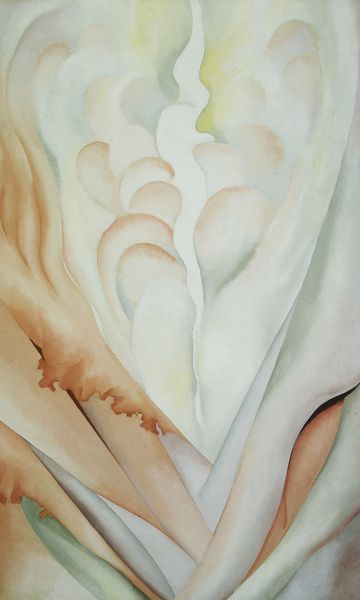
Titel: Flower Abstraction
Künstler: Georgia O'Keeffe
Standort: New York
Institution: The Whitney Museum
Schlagwörter: weiß, gelb, grün, ocker, blume, braun, hell, licht, orange, pastell, blüte, falten, blatt, pflanze, rosa, abstrakt, creme, linien, blütenblätter, linie, blütenblatt, gewellt, innereien, pilz, lasierend, arben, formenf, o'eeffe, o´keeffe